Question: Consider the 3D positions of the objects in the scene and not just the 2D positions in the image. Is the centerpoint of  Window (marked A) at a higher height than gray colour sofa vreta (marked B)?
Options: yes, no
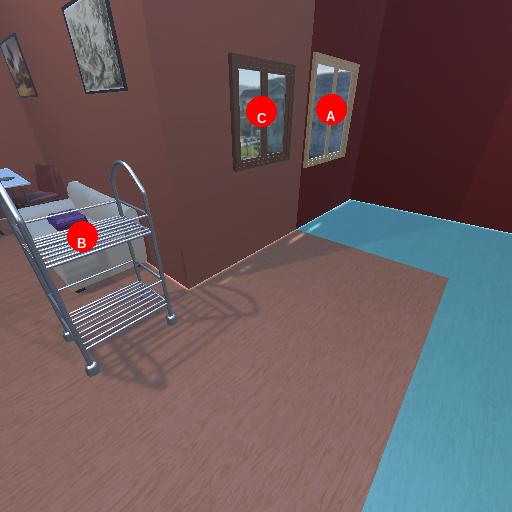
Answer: yes